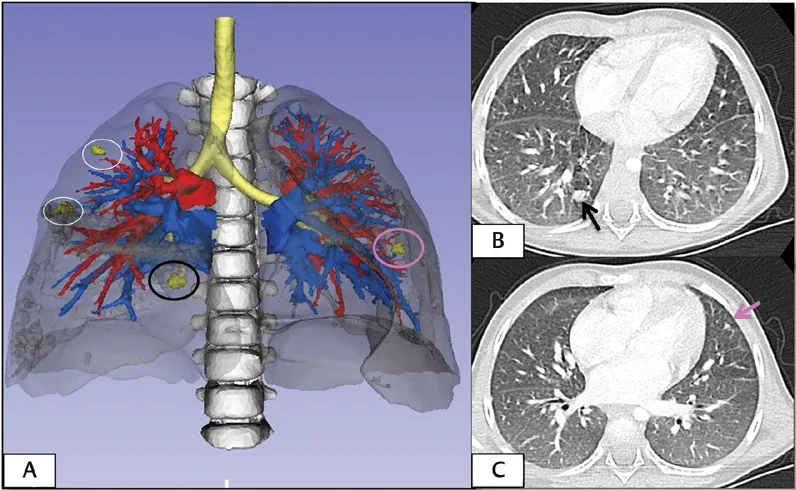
Case 2. (
A
) Three-dimensional reconstruction performed from the preoperative CT. There are three metastases in the right lung and one in the left one. (
B
and
C
) Cross-sections of the thoracic CT. Lesions marked by arrow correspond to those marked with the same color in the virtual reconstruction. CT, computed tomography.
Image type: radiology (ct)